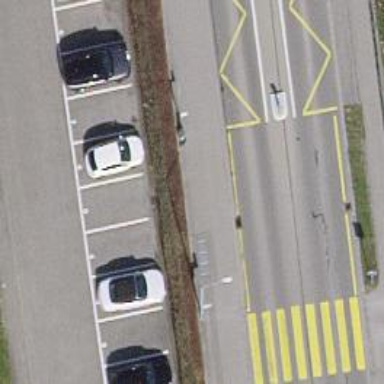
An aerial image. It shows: Sidewalk leading to platform for public transport.